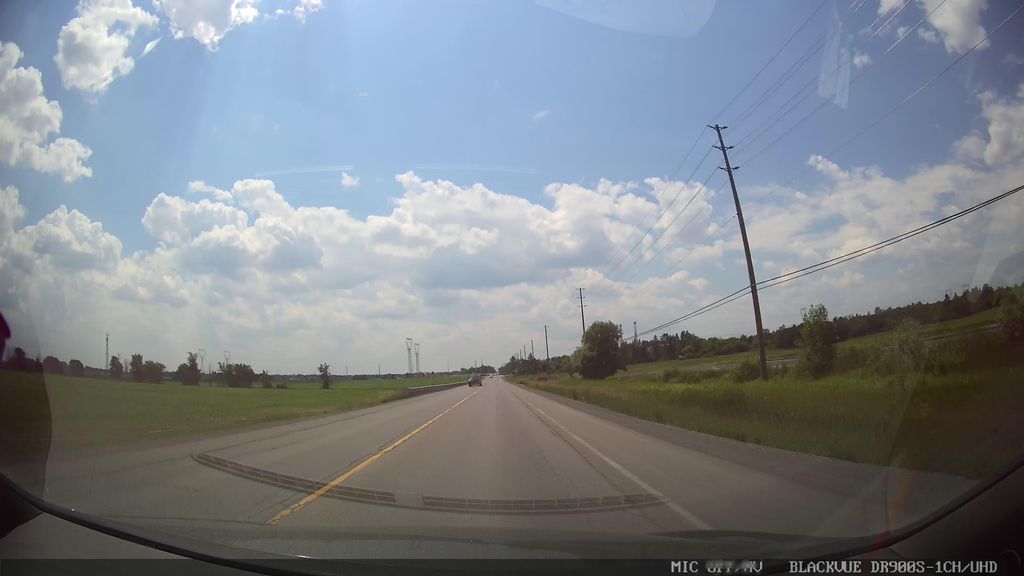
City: ottawa-gatineau